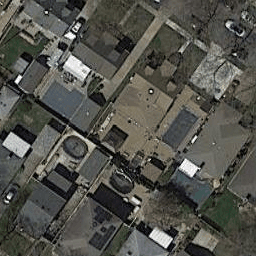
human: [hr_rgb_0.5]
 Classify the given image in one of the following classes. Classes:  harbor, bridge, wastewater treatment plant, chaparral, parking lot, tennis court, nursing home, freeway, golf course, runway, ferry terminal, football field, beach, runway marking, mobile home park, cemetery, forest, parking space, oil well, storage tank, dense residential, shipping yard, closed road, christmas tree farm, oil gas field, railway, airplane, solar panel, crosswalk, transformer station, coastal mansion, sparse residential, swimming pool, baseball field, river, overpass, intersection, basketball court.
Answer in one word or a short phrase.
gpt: dense residential